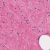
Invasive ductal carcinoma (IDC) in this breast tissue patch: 0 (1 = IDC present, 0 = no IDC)